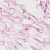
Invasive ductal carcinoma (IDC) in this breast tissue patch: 0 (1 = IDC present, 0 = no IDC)